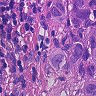
Metastatic tissue present: no